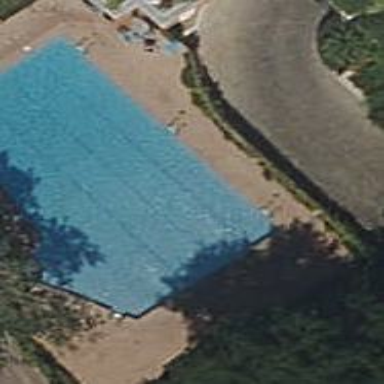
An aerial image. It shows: Swimming pool within leisure land area designed for swimming activities.